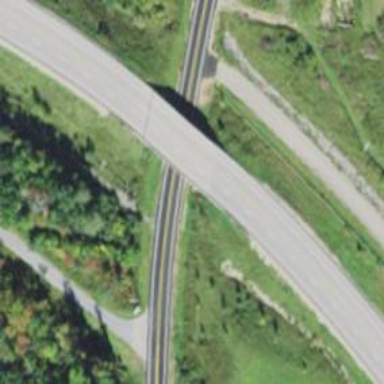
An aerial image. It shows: Asphalt road on beam bridge. The road is trunk highway and expressway.